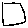
Label: square